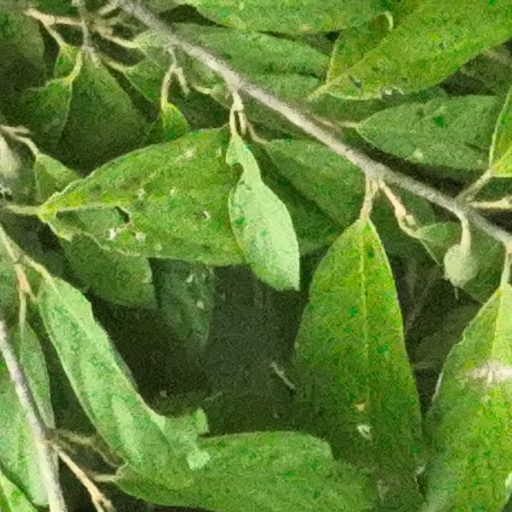
Species: Quararibea stenophylla
GBIF accepted scientific name: Quararibea stenophylla
Crown area (m\u00b2): 59.142